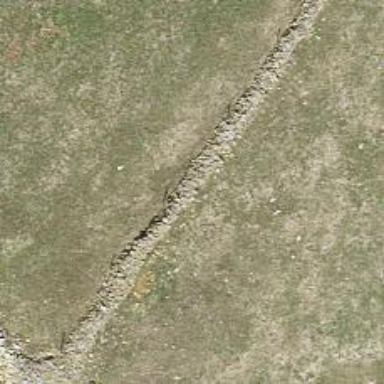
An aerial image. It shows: Wall barrier.